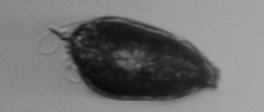
Label: Prorocentrum_micans